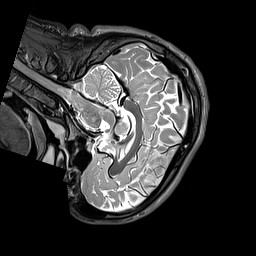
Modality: T2w
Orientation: sagittal
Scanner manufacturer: siemens
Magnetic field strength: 3 T
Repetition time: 3.2 s
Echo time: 0.406 s